Question: What is the value of this measurement?
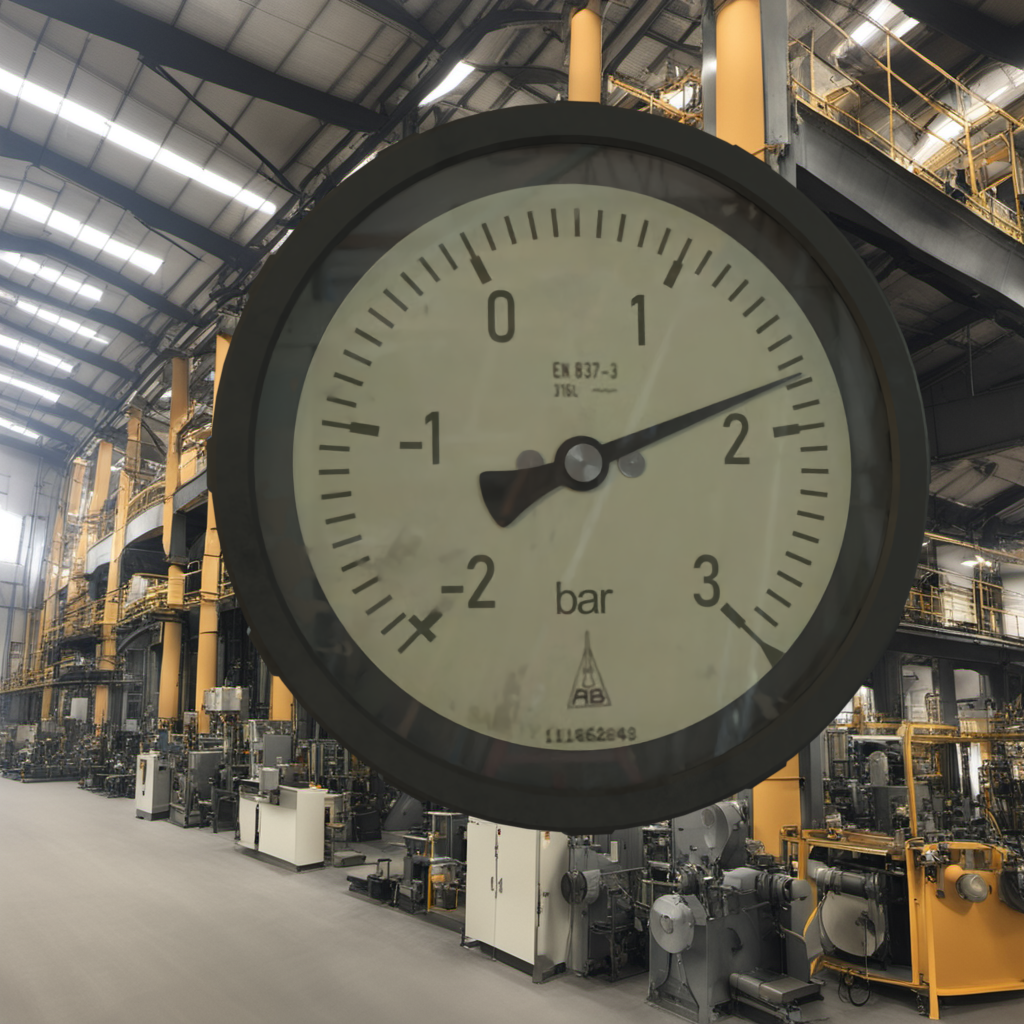
Answer: The result is 1.79
Question: What is the range of the measurement shown in the image?
Answer: The range is from -2 to 3
Question: What is the minimum and maximum value range of this measurement?
Answer: The minimum value is -2 and the maximum value is 3